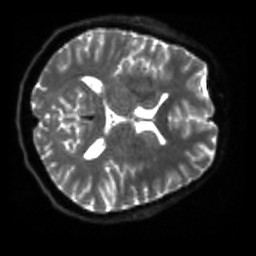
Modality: sbref
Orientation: axial
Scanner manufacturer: siemens
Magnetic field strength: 3 T
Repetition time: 4 s
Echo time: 0.0594 s